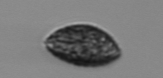
Label: Pseudochattonella_farcimen